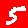
Digit: 5